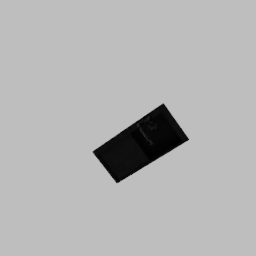
Label: appliances